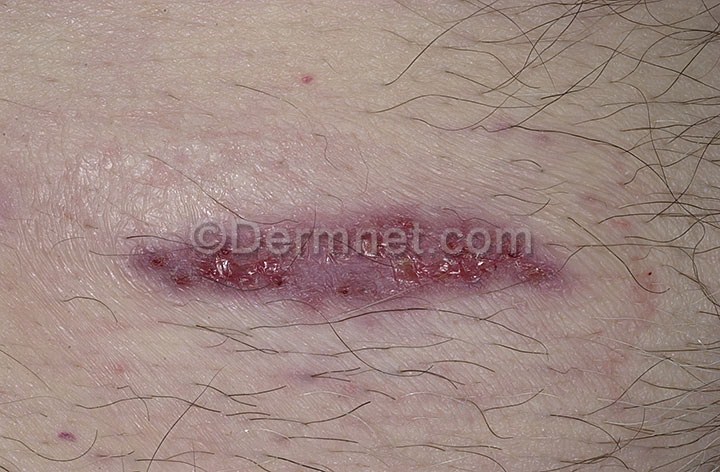
Disease: Vasculitis Photos